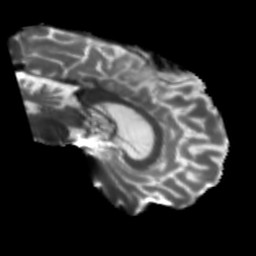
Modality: T2w
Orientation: sagittal
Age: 75
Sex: male
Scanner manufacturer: siemens
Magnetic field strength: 3 T
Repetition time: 5.25 s
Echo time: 0.08 s